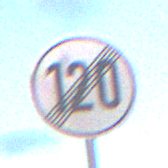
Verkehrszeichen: EndeGeschwindigkeit120
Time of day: SunriseSunset
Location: Outdoor (Nature)
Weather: PartlyCloudy
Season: NotSpecified
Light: Natural